Field crop: tomato
Growth stage: 1
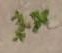
Species: portulaca